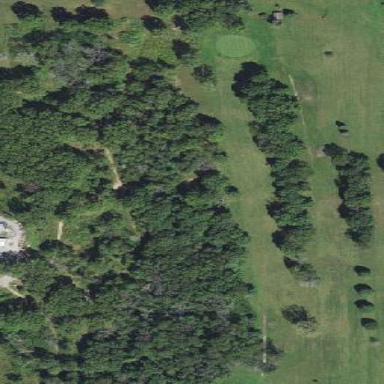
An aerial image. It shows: Golf course surrounded by greenery.